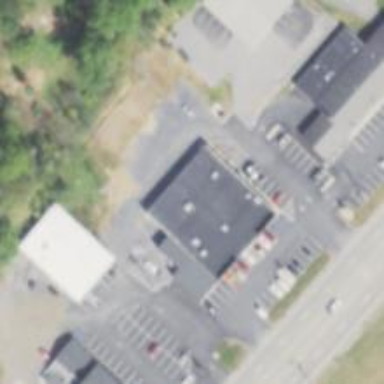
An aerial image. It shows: Retail building.